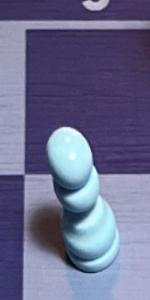
Label: Pawn_White